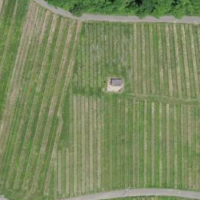
EUNIS habitat code: 25
Species observed at this site:
Prunus spinosa